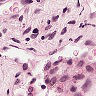
Metastatic tissue present: no